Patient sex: F
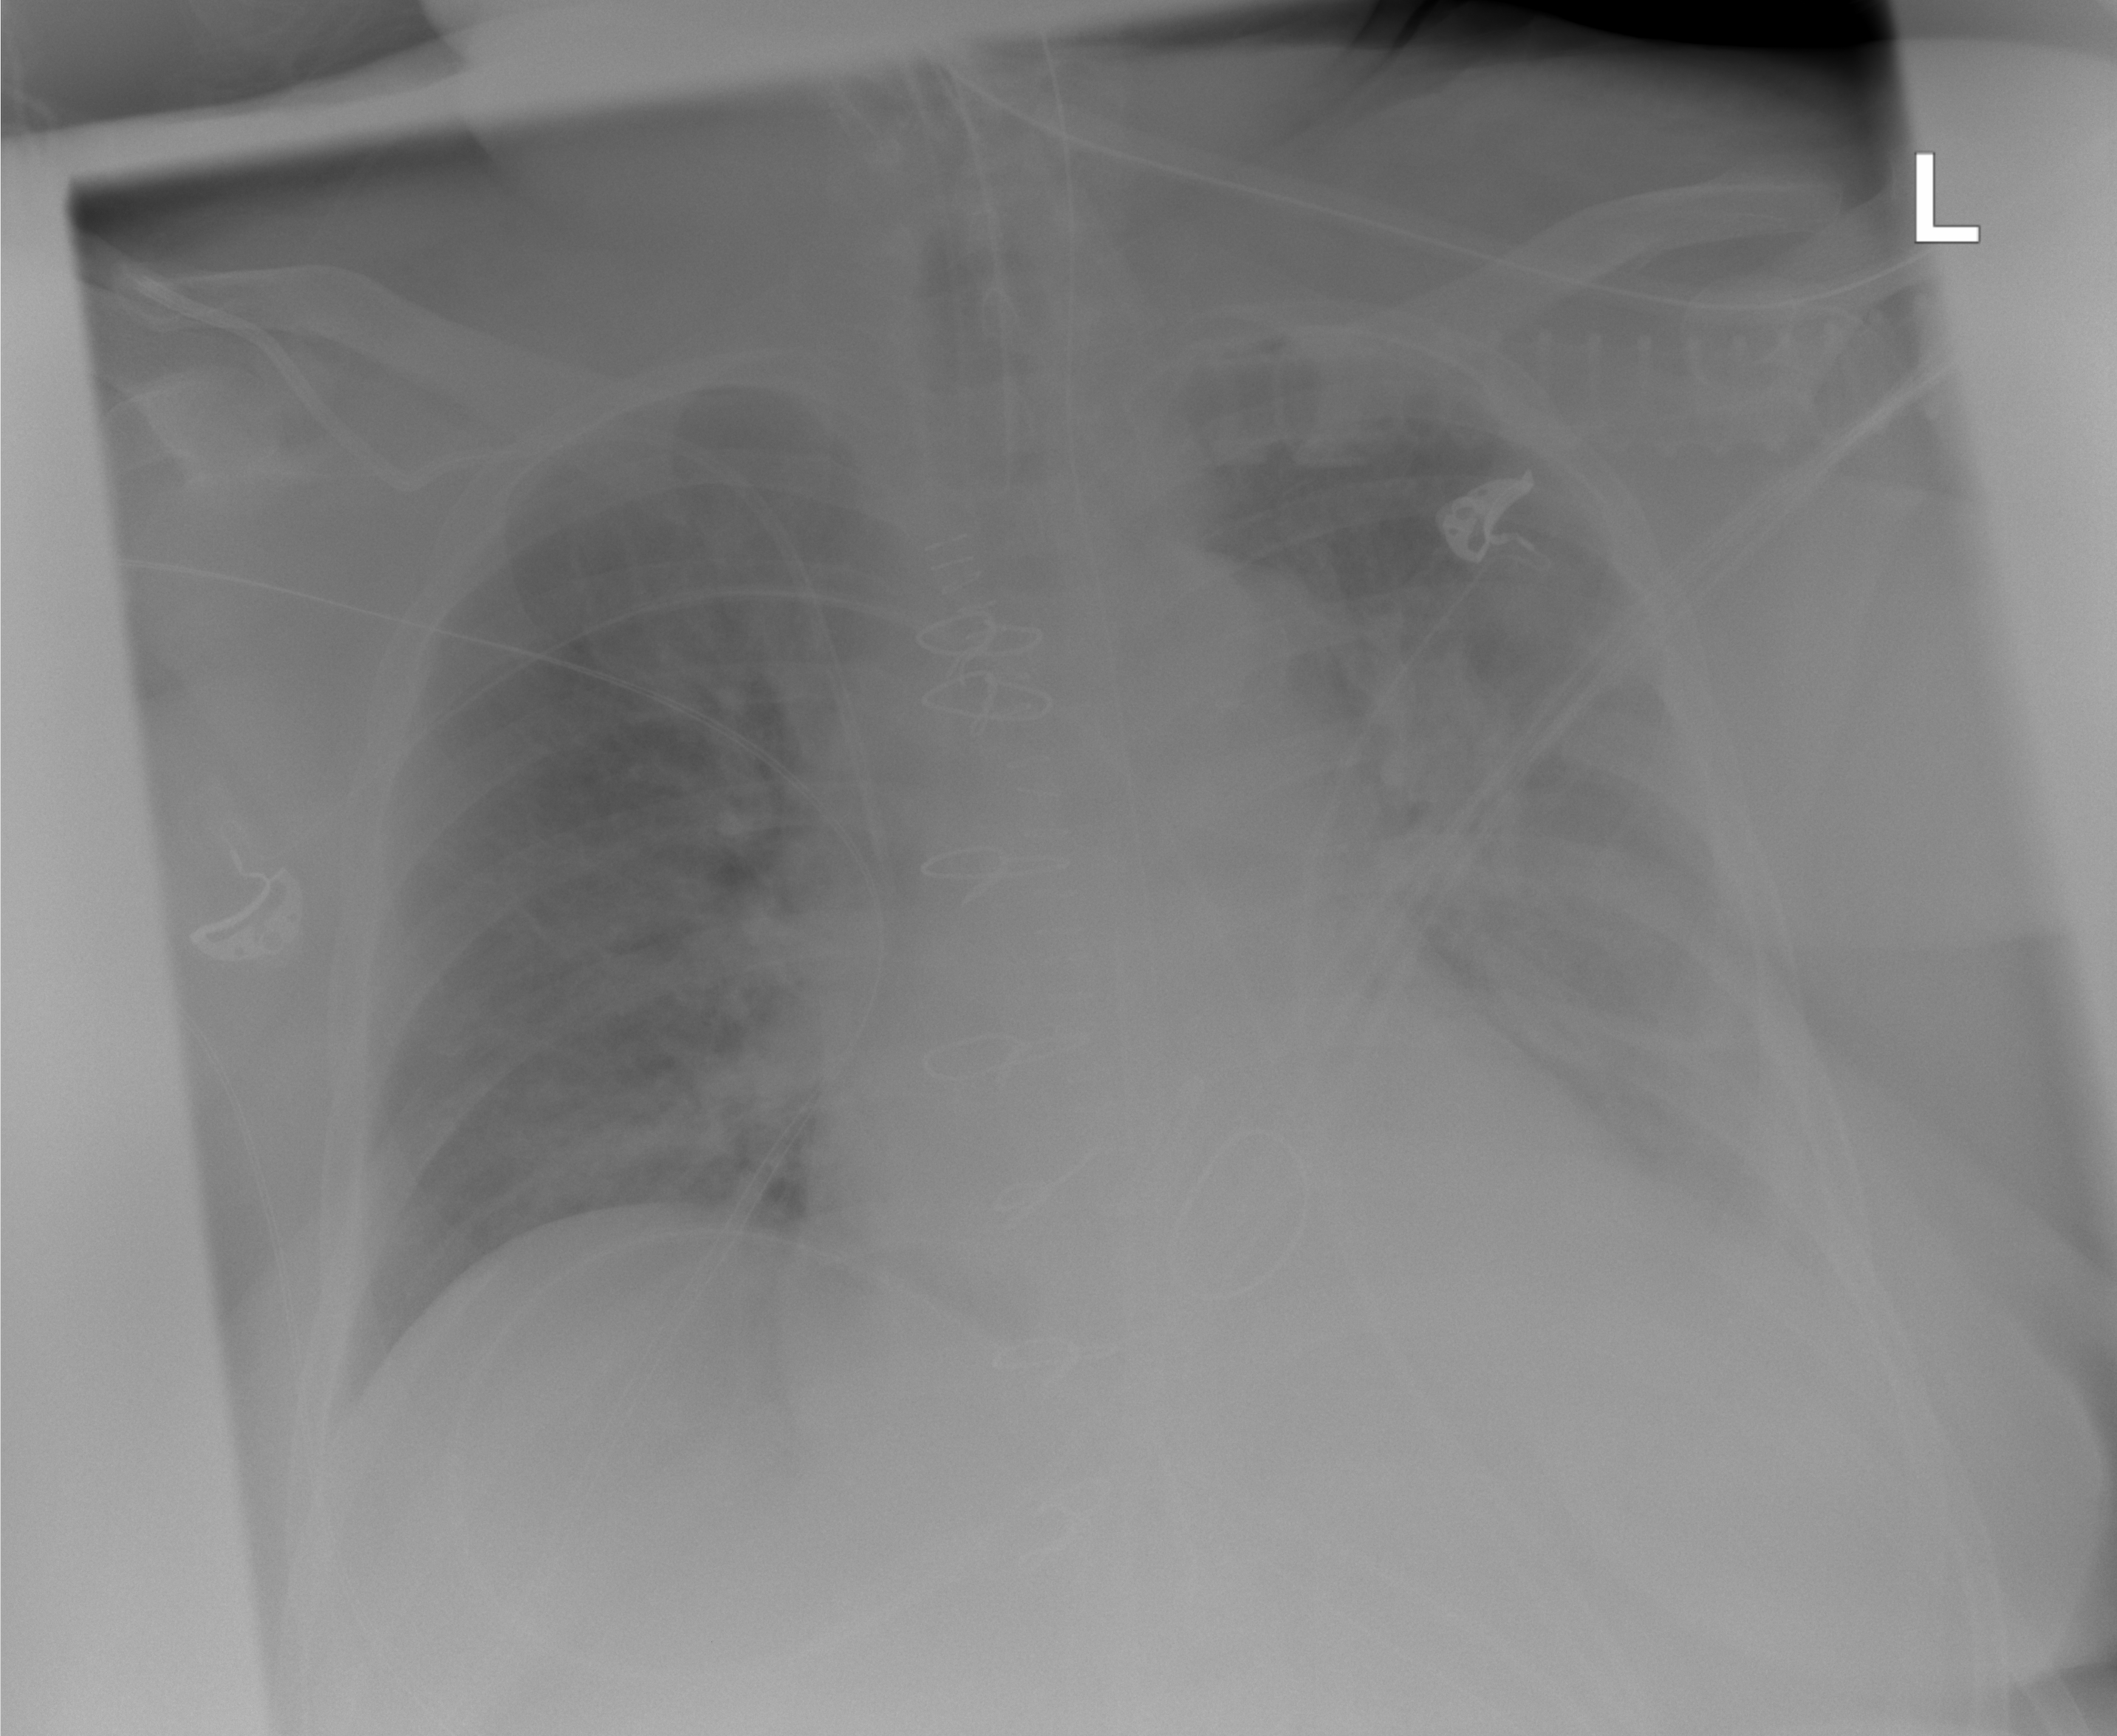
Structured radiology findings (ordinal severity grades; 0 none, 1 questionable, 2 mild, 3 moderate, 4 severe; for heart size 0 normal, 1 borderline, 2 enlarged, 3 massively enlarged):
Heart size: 0
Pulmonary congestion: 2
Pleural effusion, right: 0
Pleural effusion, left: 2
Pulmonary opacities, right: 1
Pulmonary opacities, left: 0
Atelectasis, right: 0
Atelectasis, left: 2